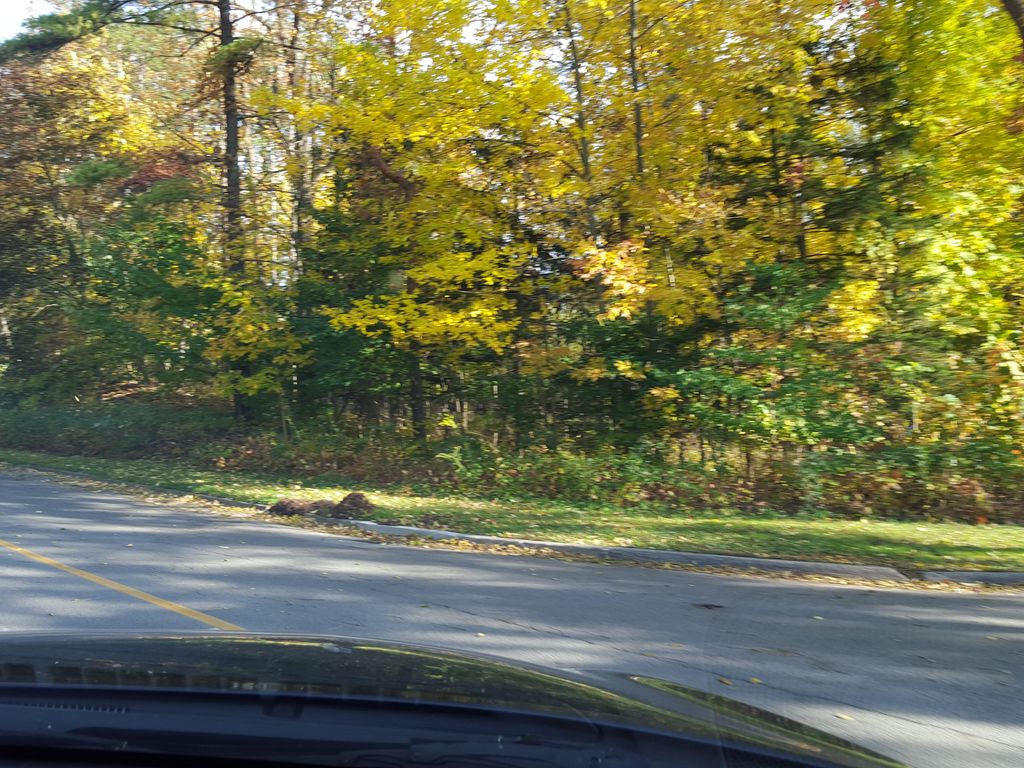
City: hamilton